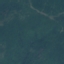
Label: Forest